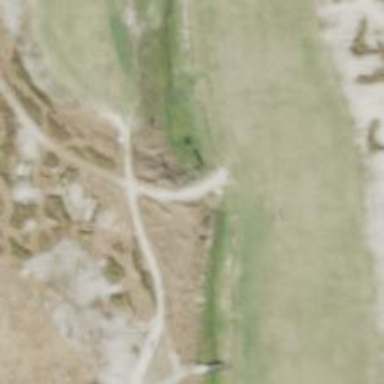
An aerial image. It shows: Footway that resembles golf path.